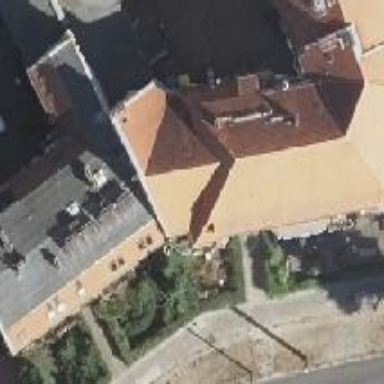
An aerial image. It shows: Apartments building with gambrel roof.